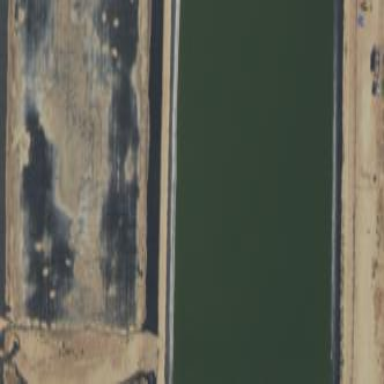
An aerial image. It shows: Reservoir of water.